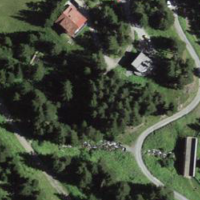
EUNIS habitat code: 43
Species observed at this site:
Arnica montana
Carduus personata